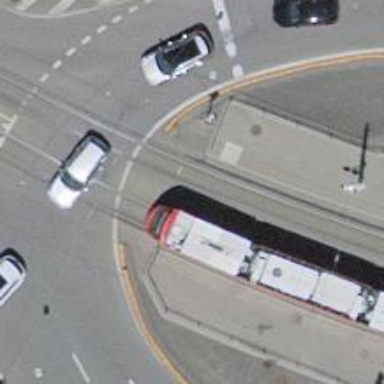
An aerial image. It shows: Tram stop with stop position for public transport.